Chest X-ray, AP view. Patient: 37 years old, sex M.
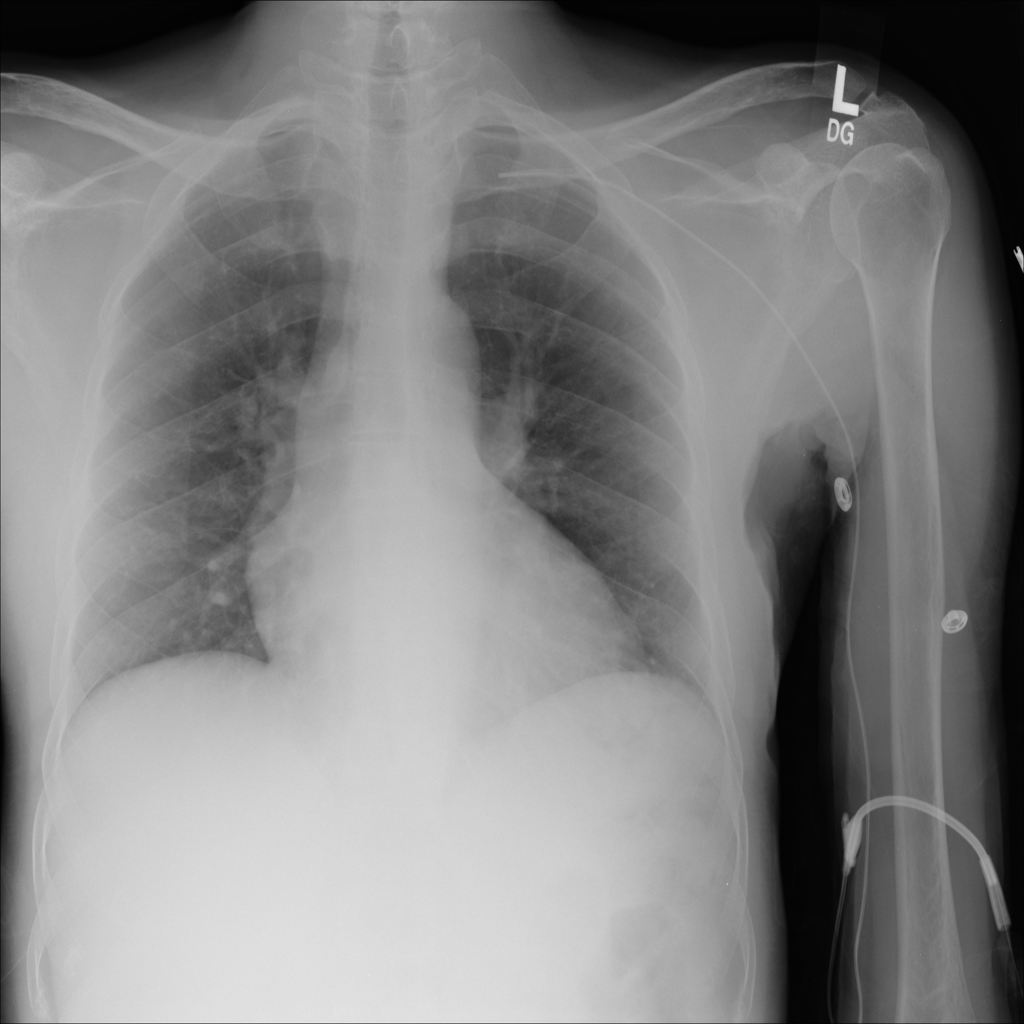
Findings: No Finding